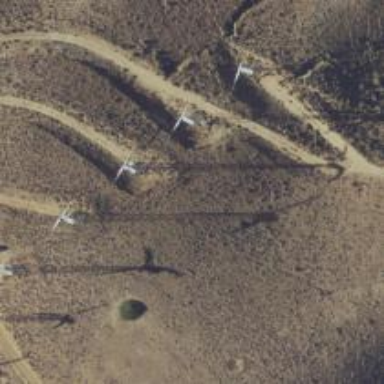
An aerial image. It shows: Wind power generator utilizing wind turbines.